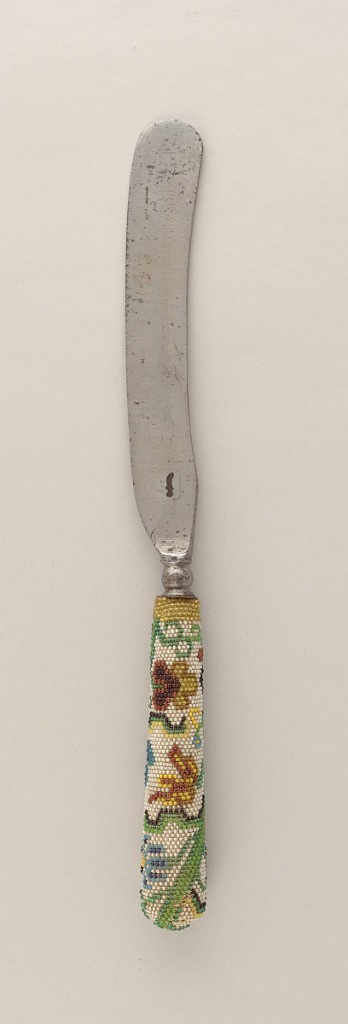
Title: Knife
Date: ca. 1730–50
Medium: Steel, glass beads, thread
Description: Scimitar-shaped blade. Tapered handle decorated with multi-colored glass beads; floral pattern in green, blue, brown and yellow on white ground.